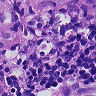
Metastatic tissue present: yes